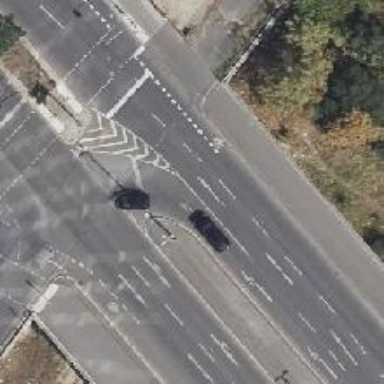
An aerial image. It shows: Primary highway bridge with asphalt surface and separated cycle track. It is dual carriageway.